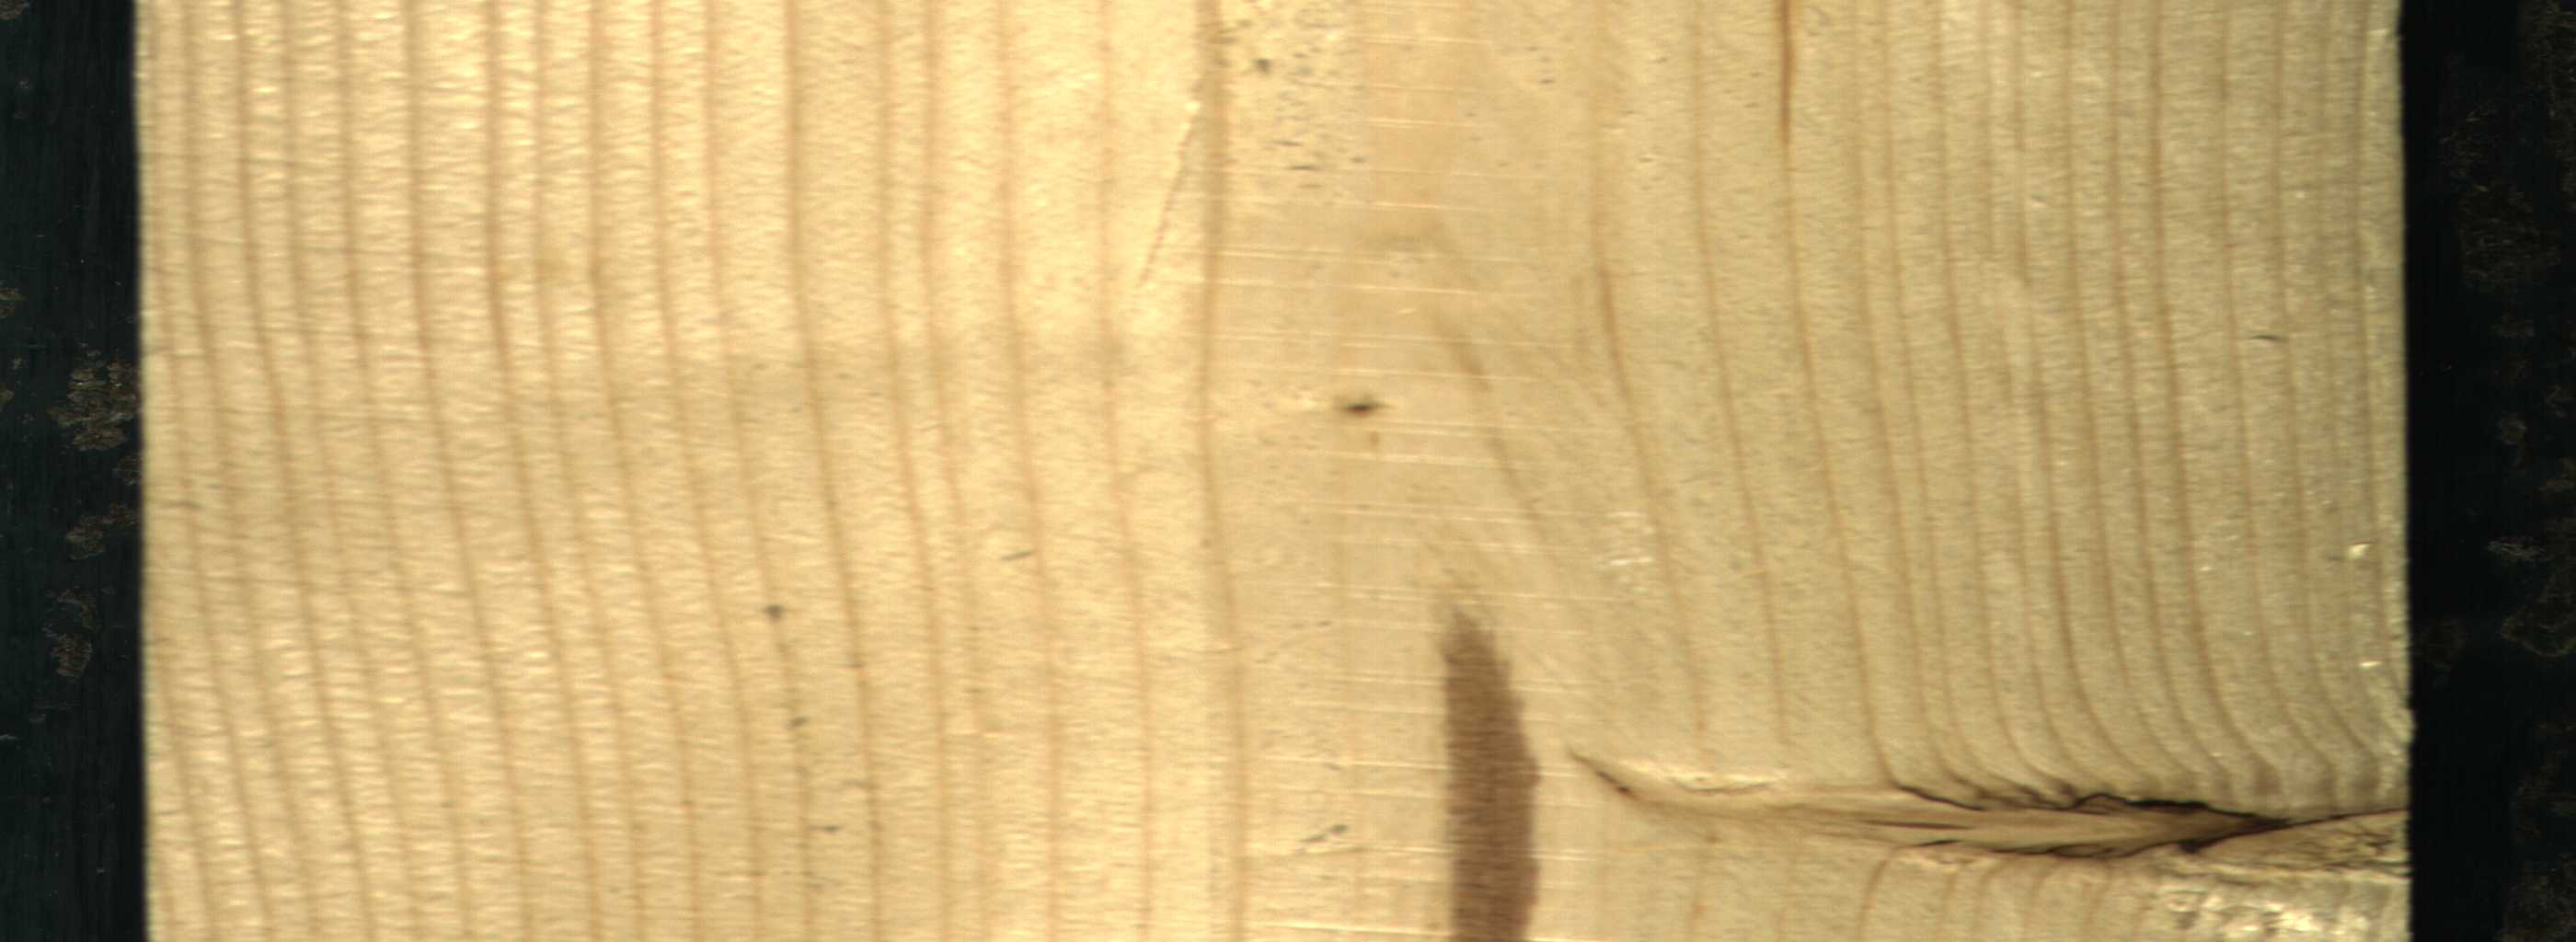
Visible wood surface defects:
Marrow
Dead_Knot
Live_Knot